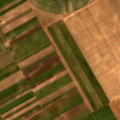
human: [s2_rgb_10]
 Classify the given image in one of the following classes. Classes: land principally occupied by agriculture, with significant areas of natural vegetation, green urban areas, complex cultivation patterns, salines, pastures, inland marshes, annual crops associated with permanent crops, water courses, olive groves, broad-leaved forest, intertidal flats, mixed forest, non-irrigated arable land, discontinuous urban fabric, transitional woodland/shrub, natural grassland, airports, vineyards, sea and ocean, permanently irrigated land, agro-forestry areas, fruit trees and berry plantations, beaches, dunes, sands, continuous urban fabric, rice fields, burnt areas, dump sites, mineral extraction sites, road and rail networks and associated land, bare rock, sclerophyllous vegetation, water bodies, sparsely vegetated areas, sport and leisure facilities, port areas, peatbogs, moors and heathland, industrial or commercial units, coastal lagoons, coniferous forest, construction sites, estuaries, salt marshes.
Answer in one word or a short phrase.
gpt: non-irrigated arable land